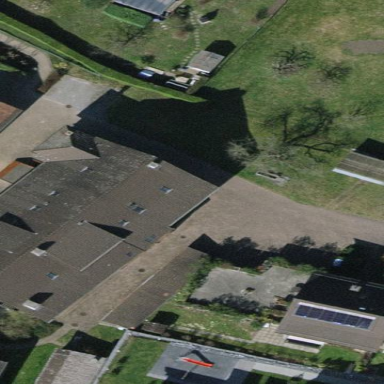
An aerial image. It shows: Terrace building.